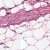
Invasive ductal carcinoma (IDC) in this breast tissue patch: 0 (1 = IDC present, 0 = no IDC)